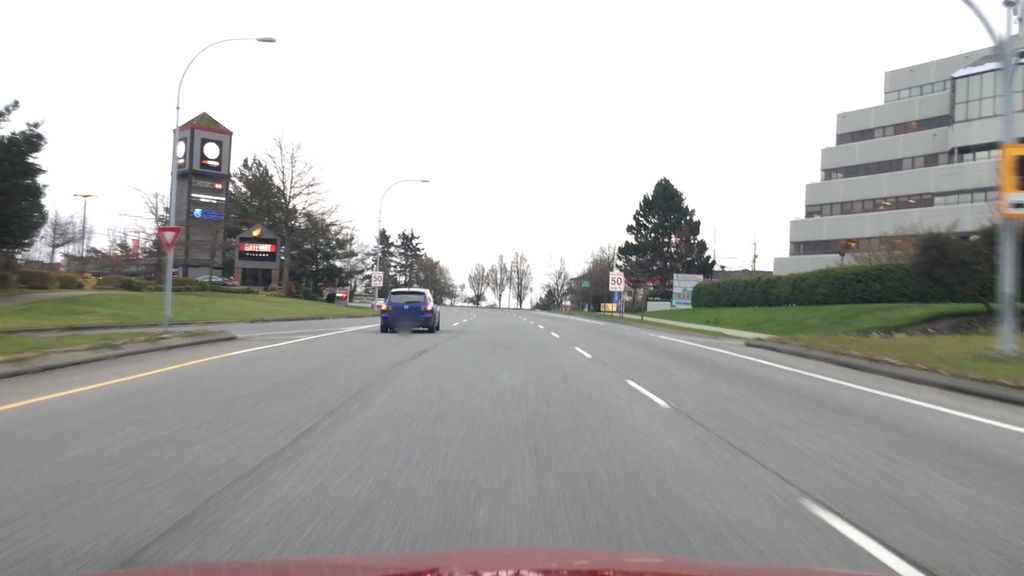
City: victoria